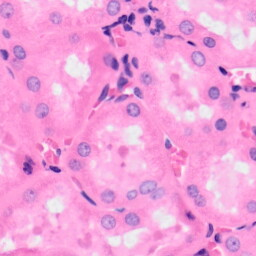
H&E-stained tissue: Kidney